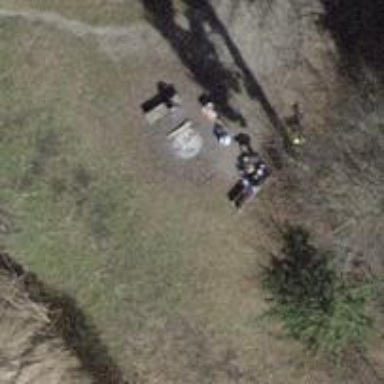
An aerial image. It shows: Bench.